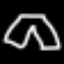
Label: pants